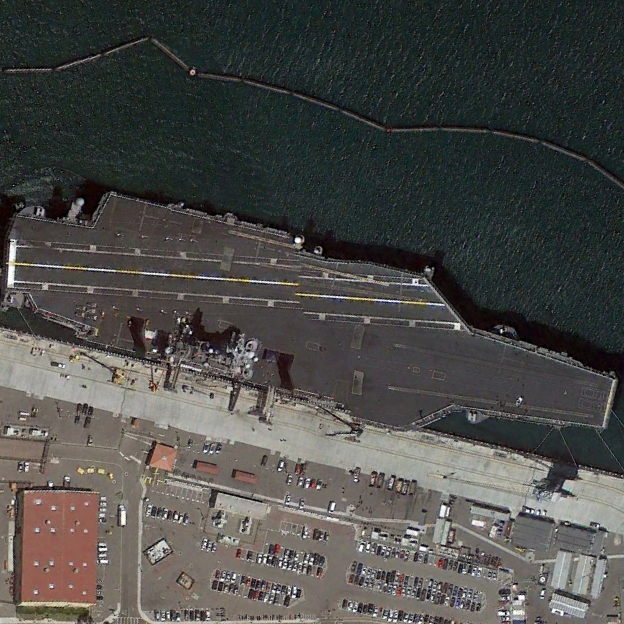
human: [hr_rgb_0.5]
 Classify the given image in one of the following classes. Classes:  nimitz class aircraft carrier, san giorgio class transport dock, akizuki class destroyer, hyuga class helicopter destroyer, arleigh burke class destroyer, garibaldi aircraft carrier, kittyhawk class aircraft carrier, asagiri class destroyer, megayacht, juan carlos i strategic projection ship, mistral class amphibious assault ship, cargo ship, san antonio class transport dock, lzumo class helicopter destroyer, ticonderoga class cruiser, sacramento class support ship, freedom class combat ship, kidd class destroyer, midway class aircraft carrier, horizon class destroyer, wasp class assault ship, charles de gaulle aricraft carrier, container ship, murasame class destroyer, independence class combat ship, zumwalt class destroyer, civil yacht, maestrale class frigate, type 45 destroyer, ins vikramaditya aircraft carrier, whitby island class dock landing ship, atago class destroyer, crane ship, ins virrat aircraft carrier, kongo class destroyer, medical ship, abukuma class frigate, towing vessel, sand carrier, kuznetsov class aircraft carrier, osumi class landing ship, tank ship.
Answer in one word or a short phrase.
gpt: Nimitz class aircraft carrier